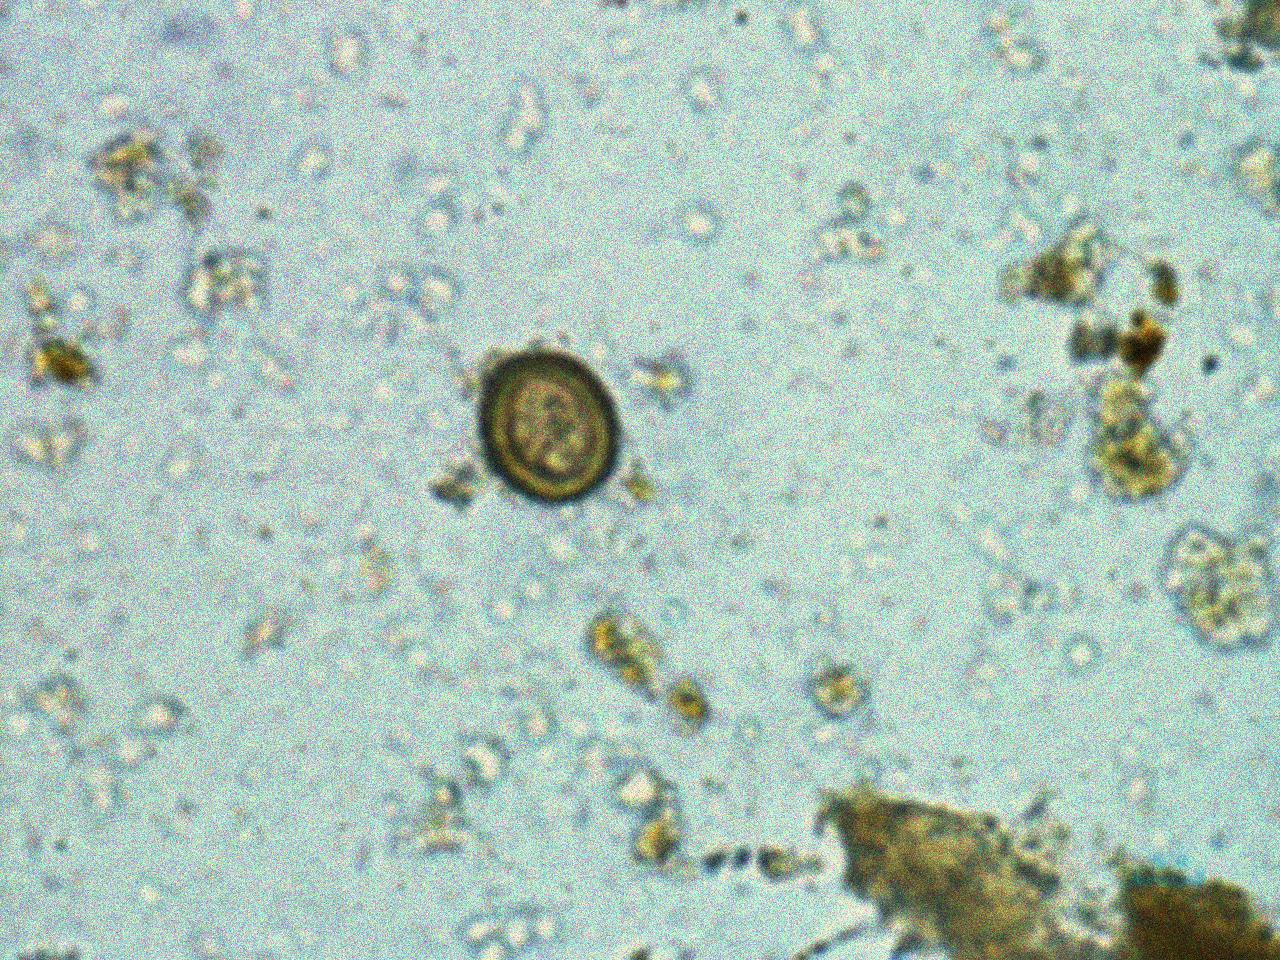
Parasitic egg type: Taenia spp. egg